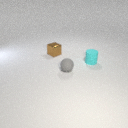
small cyan rubber cylinder to the right of small brown metal cube